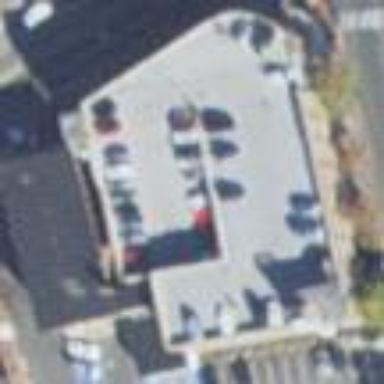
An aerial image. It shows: Parking building.